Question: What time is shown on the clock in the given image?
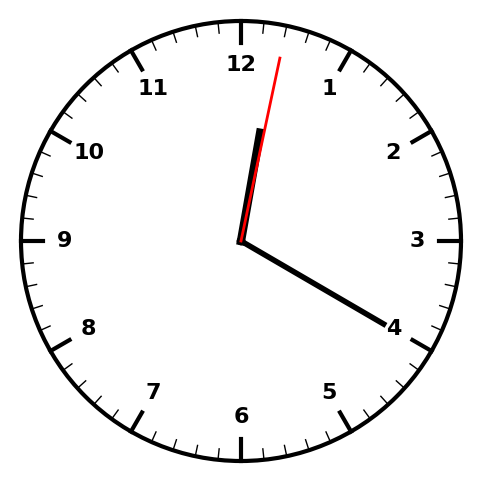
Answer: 12:20:02